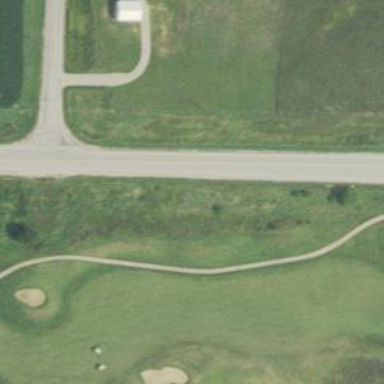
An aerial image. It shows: Grassy golf fairway.